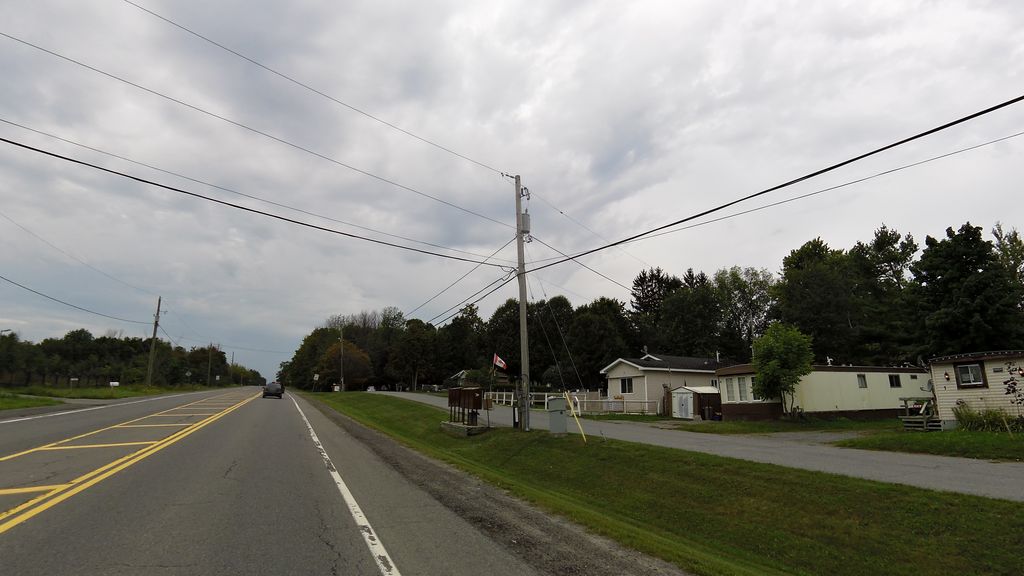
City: ottawa-gatineau